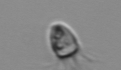
Label: Balanion